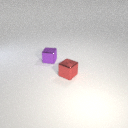
small red metal cube to the right of small purple metal cube